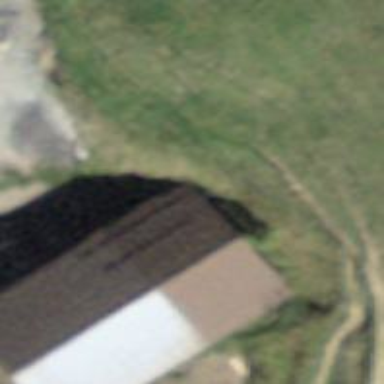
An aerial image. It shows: Farm auxiliary building.